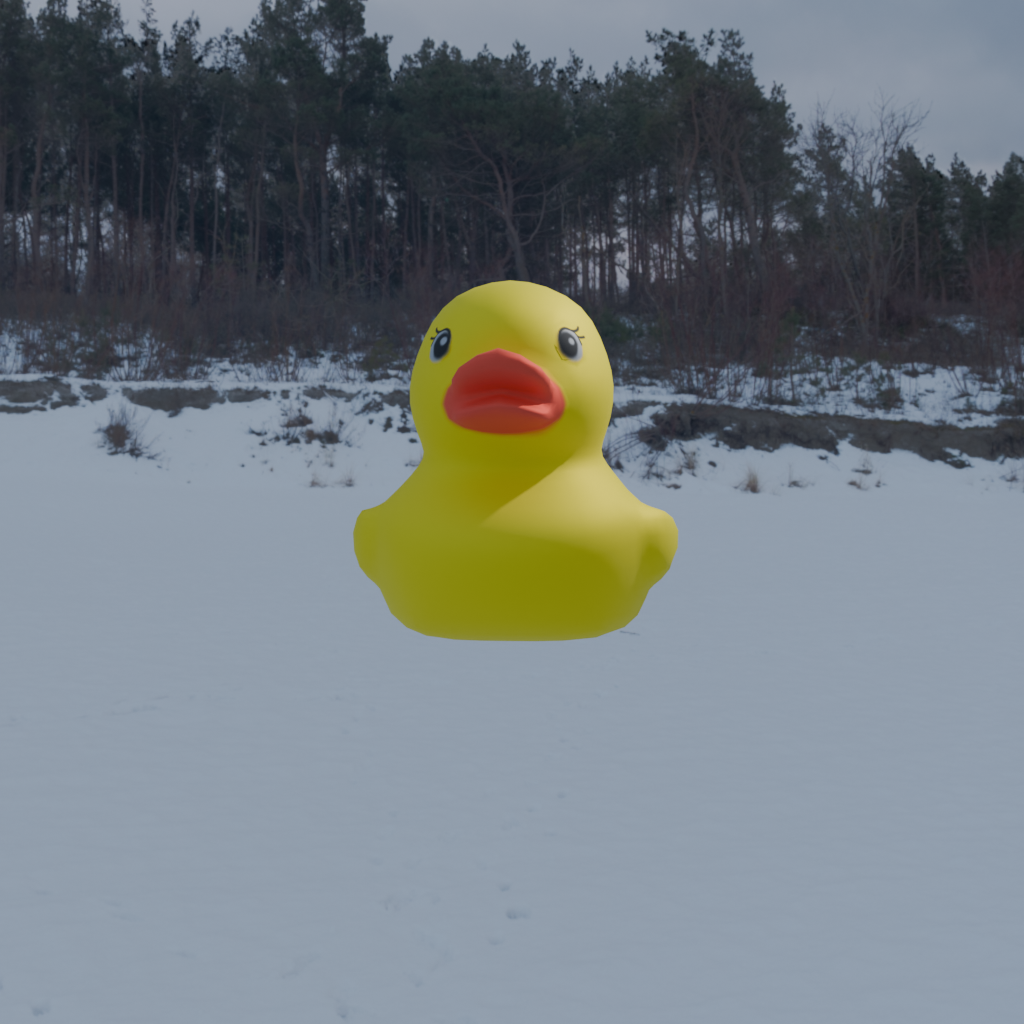
an image of a yellow rubber duck seen from <front> in a snow-covered beach with a cloudy winter sky.